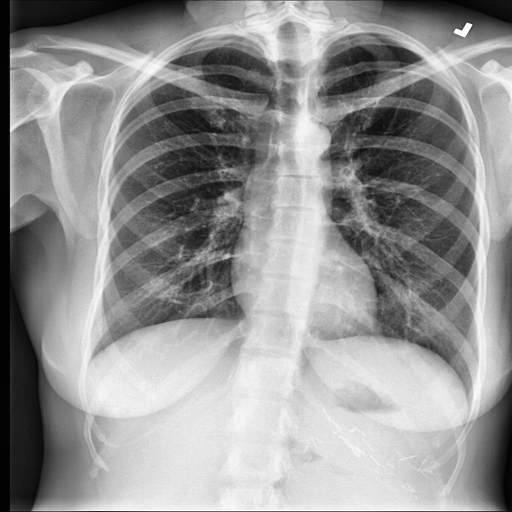
Finding: NORMAL